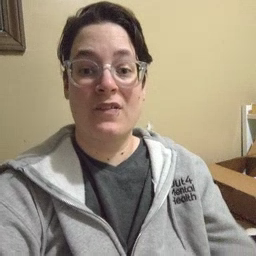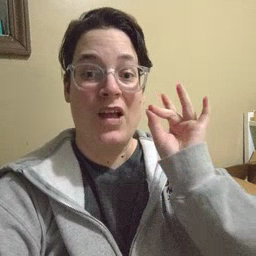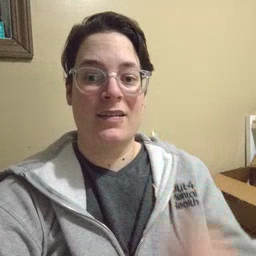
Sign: find